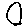
Label: circle